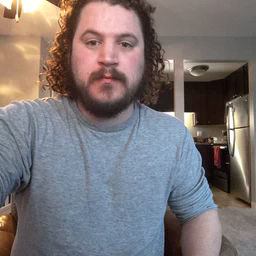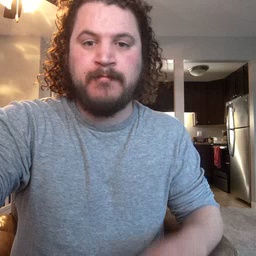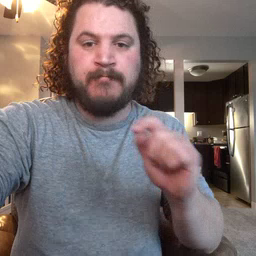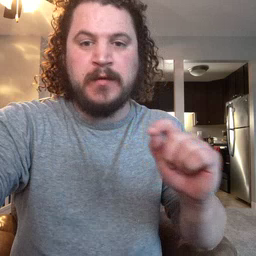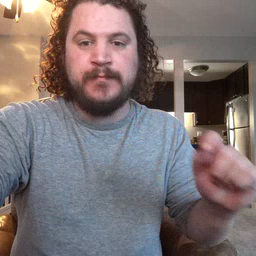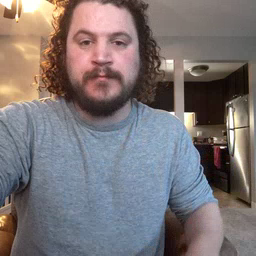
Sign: pen